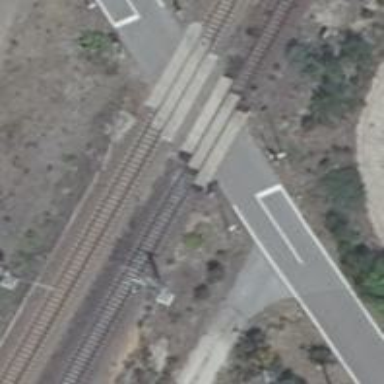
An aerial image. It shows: Level crossing along the railway.